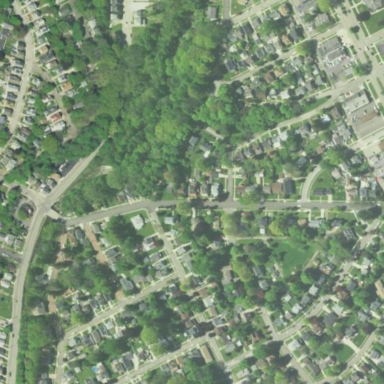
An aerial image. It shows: Neighborhood.